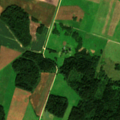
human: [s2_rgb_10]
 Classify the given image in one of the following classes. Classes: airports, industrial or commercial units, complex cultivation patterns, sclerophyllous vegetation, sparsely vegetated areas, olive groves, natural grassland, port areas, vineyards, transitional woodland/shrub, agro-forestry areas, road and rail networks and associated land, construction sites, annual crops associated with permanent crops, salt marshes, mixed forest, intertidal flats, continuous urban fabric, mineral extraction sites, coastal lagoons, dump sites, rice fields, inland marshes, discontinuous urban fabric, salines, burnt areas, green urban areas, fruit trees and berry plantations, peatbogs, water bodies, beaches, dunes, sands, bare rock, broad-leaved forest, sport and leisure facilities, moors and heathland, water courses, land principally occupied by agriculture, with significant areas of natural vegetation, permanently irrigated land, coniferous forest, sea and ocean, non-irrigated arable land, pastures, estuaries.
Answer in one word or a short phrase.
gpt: non-irrigated arable land, complex cultivation patterns, land principally occupied by agriculture, with significant areas of natural vegetation, mixed forest